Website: apple
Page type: payment
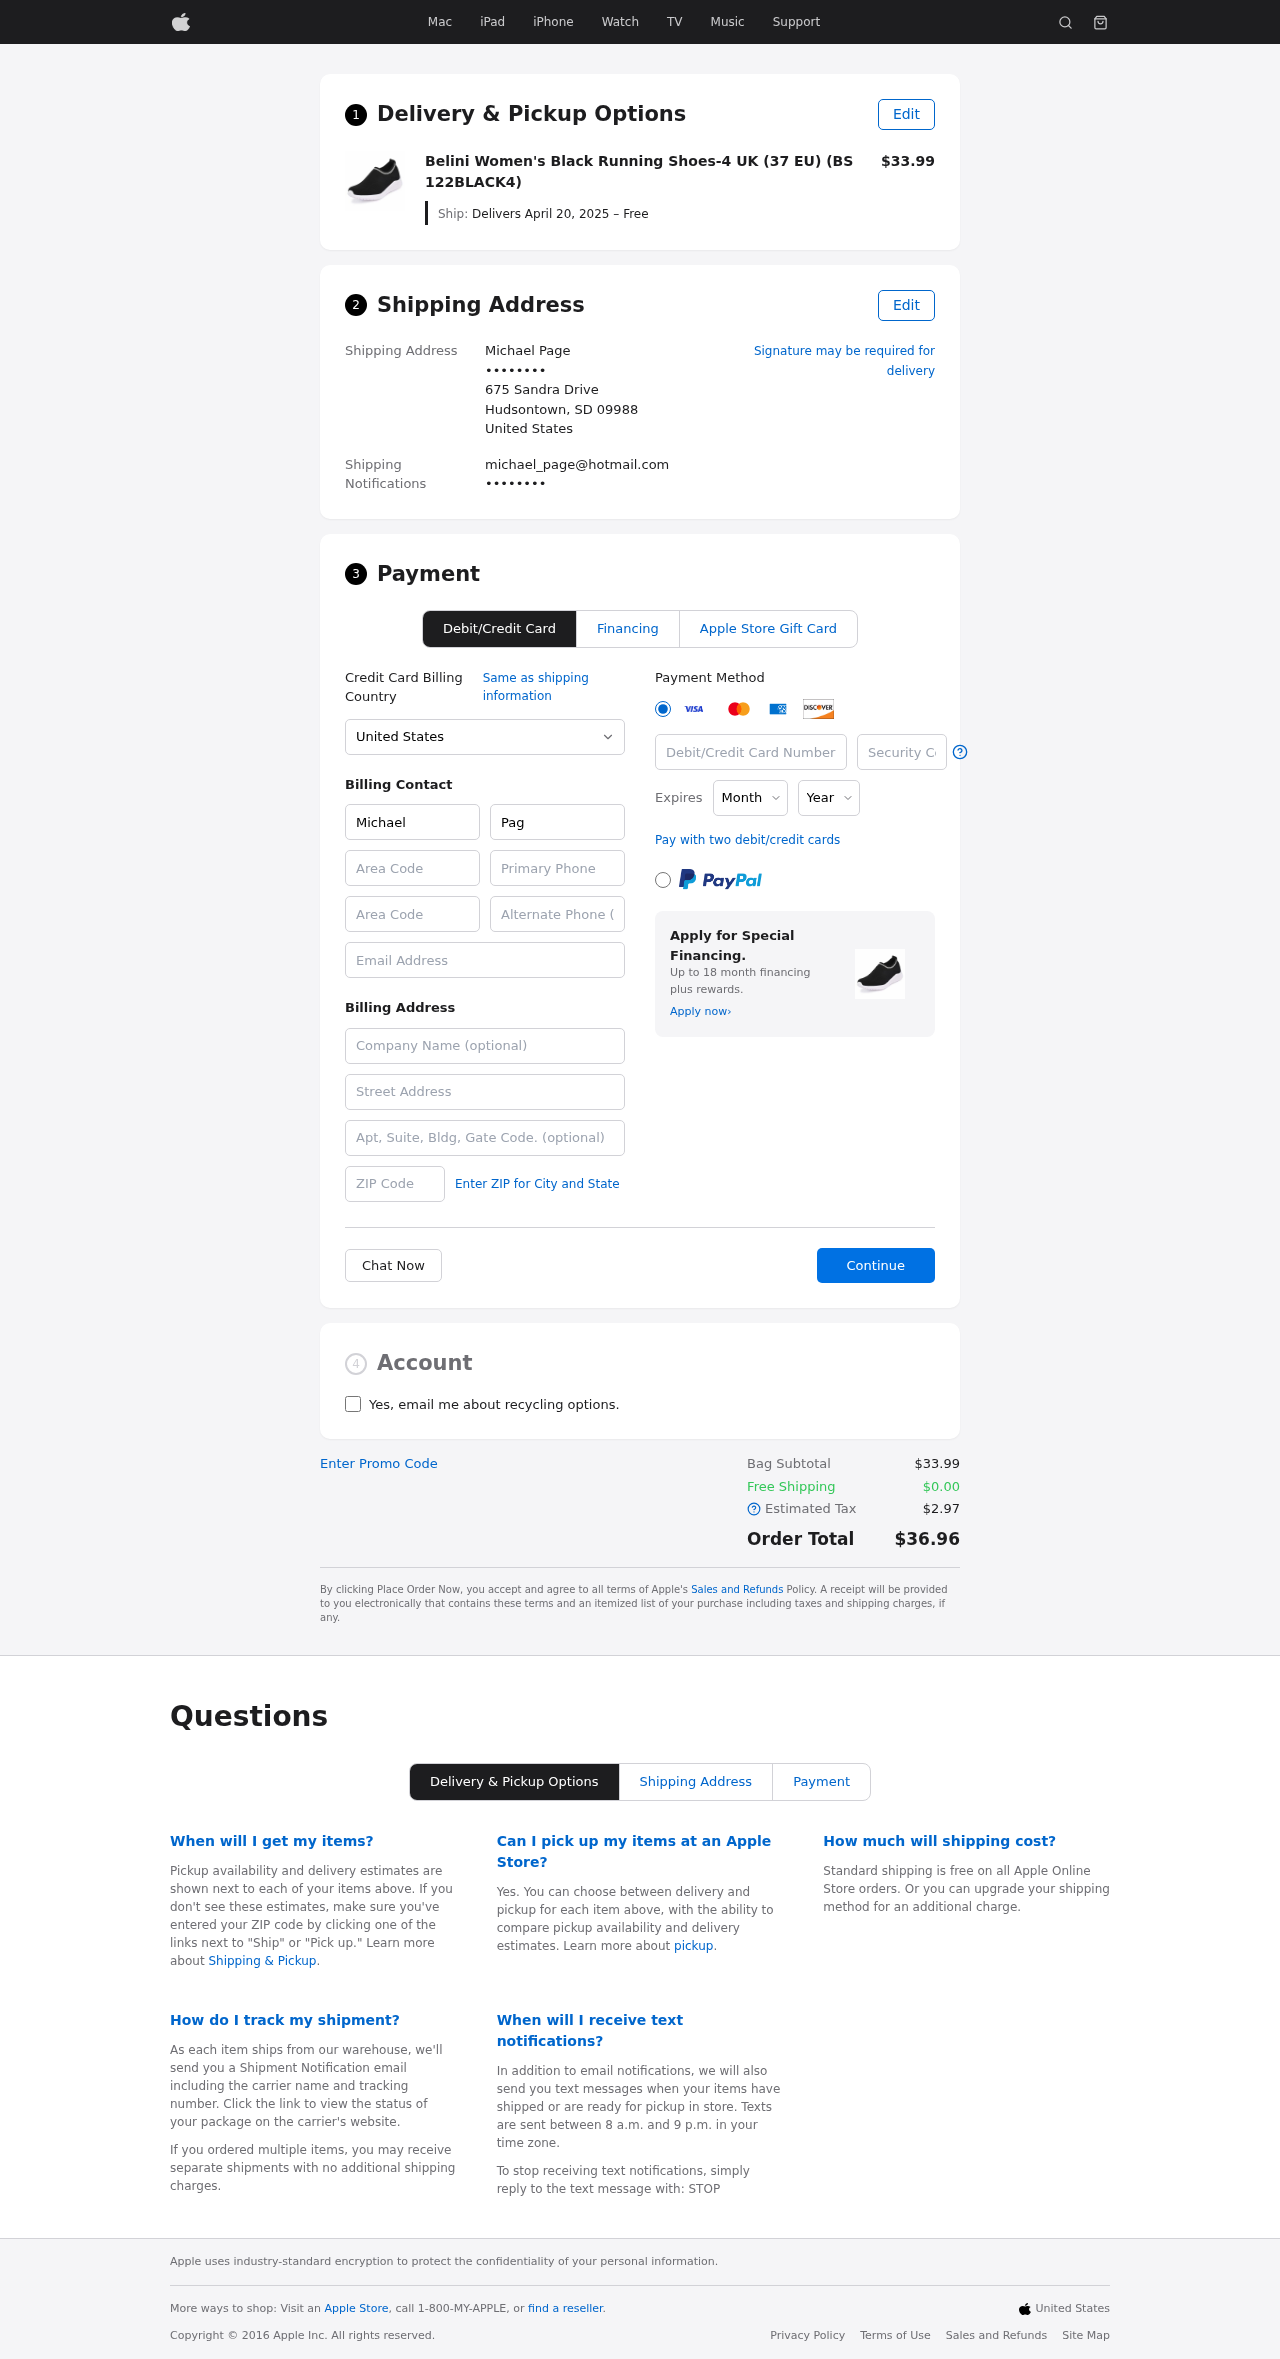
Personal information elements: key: PII_CARD_CVV
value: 701
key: PII_CARD_EXPIRY_MONTH
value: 05
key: PII_CARD_EXPIRY_YEAR
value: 28
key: PII_CARD_NUMBER
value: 4615 9188 5522 2578
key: PII_CITY_STATE_ZIP
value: Hudsontown, SD 09988
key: PII_COMPANY
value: Lopez-Sandoval
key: PII_COUNTRY
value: United States
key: PII_EMAIL
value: michael_page@hotmail.com
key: PII_EMAIL2
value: michael_page@hotmail.com
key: PII_FIRSTNAME
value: Michael
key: PII_FULLNAME
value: Michael Page
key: PII_LASTNAME
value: Page
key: PII_PHONE3
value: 3868701667
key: PII_PHONE_AREA
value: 386
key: PII_POSTCODE2
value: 75505
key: PII_SECURITY_CODE
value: ZV67
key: PII_STREET
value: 675 Sandra Drive
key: PII_STREET2
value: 9506 Elaine Manors Apt. 492
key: PII_PHONE
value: ••••••••
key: PII_PHONE2
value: ••••••••
Product elements: key: PRODUCT1_NAME
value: Belini Women's Black Running Shoes-4 UK (37 EU) (BS 122BLACK4)
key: PRODUCT1_PRICE
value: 33.99
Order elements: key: ORDER_DELIVERY_DATE
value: Delivers April 20, 2025 – Free
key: ORDER_SUBTOTAL
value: $33.99
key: ORDER_SHIPPING_COST
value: $0.00
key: ORDER_TAX
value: $2.97
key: ORDER_TOTAL
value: $36.96